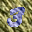
Label: 3